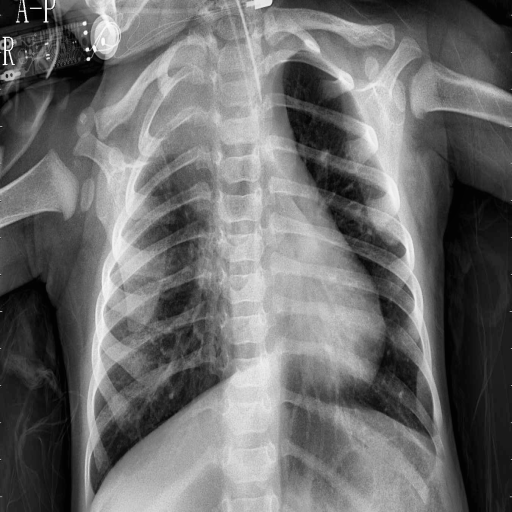
Finding: PNEUMONIA